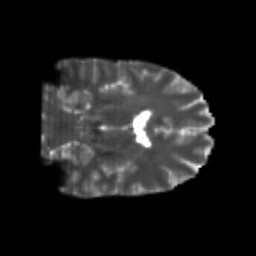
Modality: T2w
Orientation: coronal
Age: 26
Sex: female
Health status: healthy
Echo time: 0.074 s